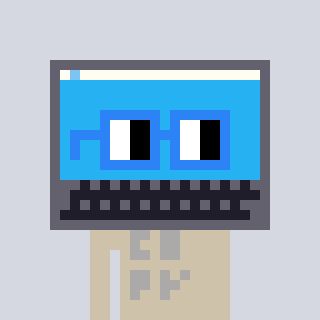
a pixel art character with square blue glasses, a laptop-shaped head and a bege-colored body on a cool background